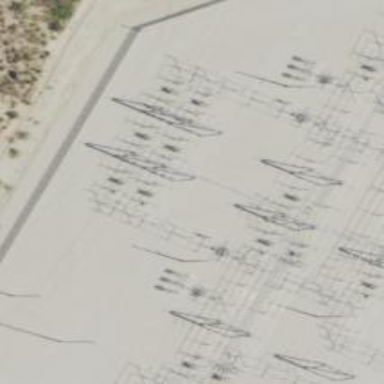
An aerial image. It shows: Switch for power supply.